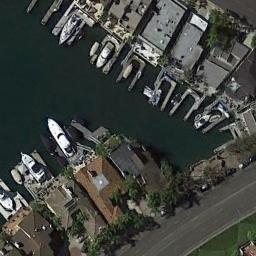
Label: harbor